Current action and preconditions to check: path_clear

Your task: For each precondition in the list above, predict whether it will hold at this action.

Consider the current scene as observed from the mobile robot's camera, and analyze the predicted future states of all dynamic agents (e.g., people, animals, vehicles, or any moving entities) within the NEXT SECOND.

IMPORTANT: Only answer "very likely" if you are absolutely certain—based on strong, clear evidence—that a dynamic agent will violate the precondition in the predicted future state. Do NOT answer "very likely" for unlikely, ambiguous, or low-probability risks.

Ask yourself for each precondition: Is there a high probability, with clear and convincing evidence, that the predicted future states of any dynamic agent will interfere with the predicted future state of the currently executing action within the NEXT SECOND, causing that precondition to fail?

Assess the risk level based on these predictions. Use "likely" or "very likely" if motions create a clear risk of interference.

Use "neutral" or "improbable" if agents are nearby but their predicted paths are clearly diverging or non-conflicting.

Failure Risk Categories: "very improbable", "improbable", "neutral", "likely", "very likely"

Answer Format: Output ONLY the probability_of_failure value from these categories: "very improbable", "improbable", "neutral", "likely", "very likely"

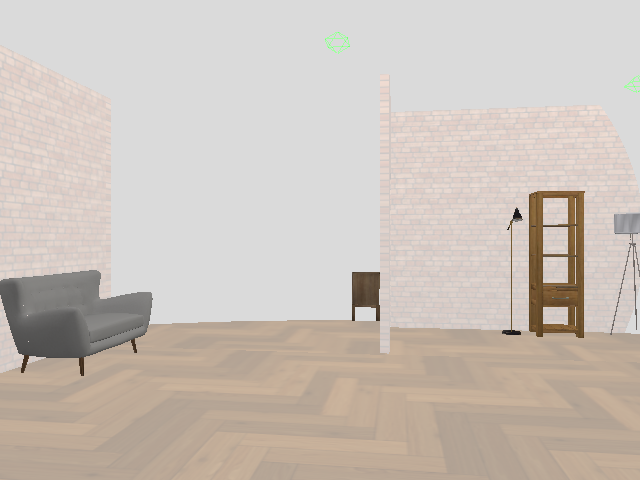

Answer: very improbable